Current action and preconditions to check: path_clear

Your task: For each precondition in the list above, predict whether it will hold at this action.

Consider the current scene as observed from the mobile robot's camera, and analyze the predicted future states of all dynamic agents (e.g., people, animals, vehicles, or any moving entities) within the NEXT SECOND.

IMPORTANT: Only answer "very likely" if you are absolutely certain—based on strong, clear evidence—that a dynamic agent will violate the precondition in the predicted future state. Do NOT answer "very likely" for unlikely, ambiguous, or low-probability risks.

Ask yourself for each precondition: Is there a high probability, with clear and convincing evidence, that the predicted future states of any dynamic agent will interfere with the predicted future state of the currently executing action within the NEXT SECOND, causing that precondition to fail?

Assess the risk level based on these predictions. Use "likely" or "very likely" if motions create a clear risk of interference.

Use "neutral" or "improbable" if agents are nearby but their predicted paths are clearly diverging or non-conflicting.

Failure Risk Categories: "very improbable", "improbable", "neutral", "likely", "very likely"

Answer Format: Output ONLY the probability_of_failure value from these categories: "very improbable", "improbable", "neutral", "likely", "very likely"

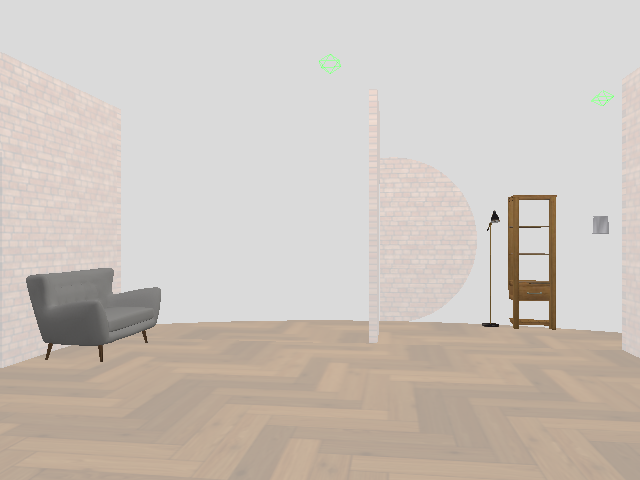

Answer: very improbable